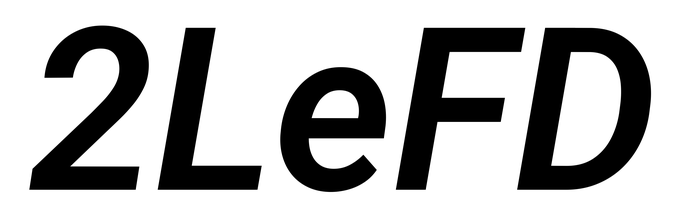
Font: Roboto-Italic_SemiBold_Italic